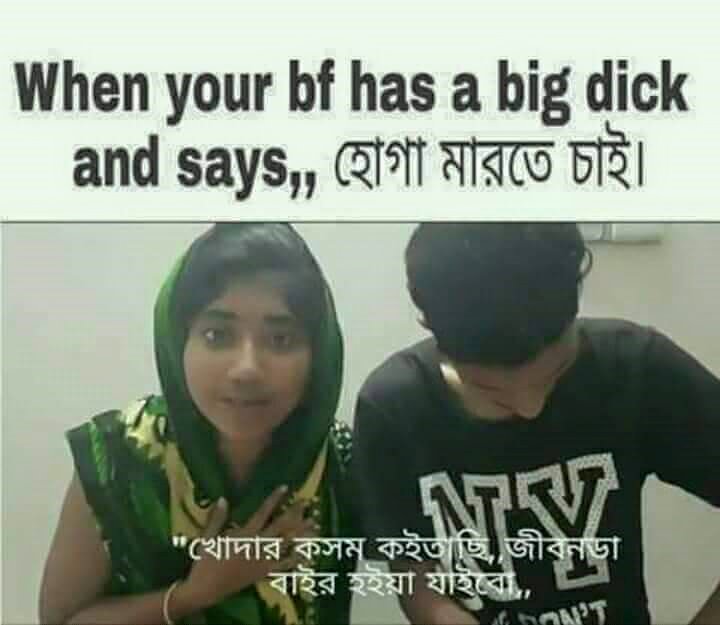
Caption: When your bf has a big dick and says,, হোগা মারতে চাই ।   "খোদার কসম কইতাছি, জীবনডা বাইর হইয়া যাইবো,
Label: hate